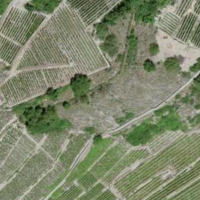
EUNIS habitat code: 40
Species observed at this site:
Prunus mahaleb